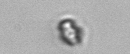
Label: Heterocapsa_rotundata